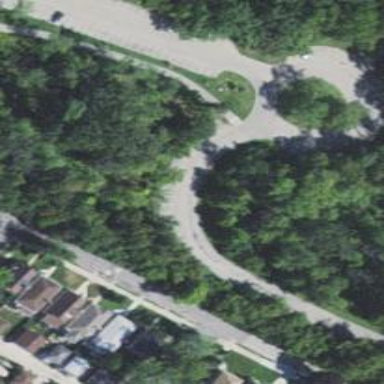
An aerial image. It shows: Asphalt service road.